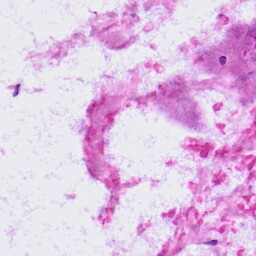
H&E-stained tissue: LymphNode